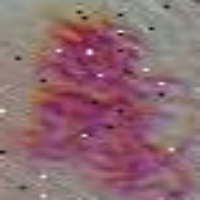
Label: metaphase